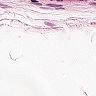
Metastatic tissue present: no